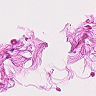
Metastatic tissue present: no